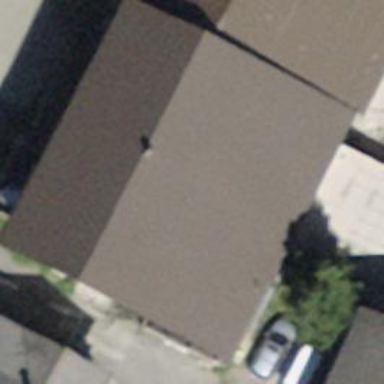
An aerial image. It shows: Building with tiled roof.